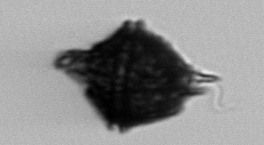
Label: Gonyaulax